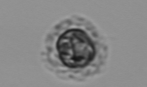
Label: Emiliania_huxleyi